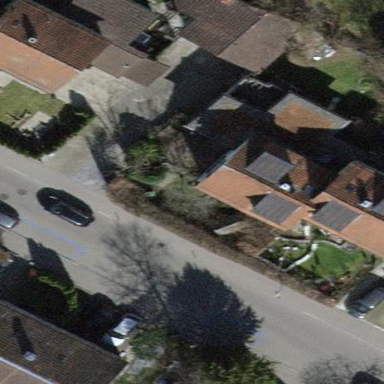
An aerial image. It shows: Semi-detached house with gabled roof.